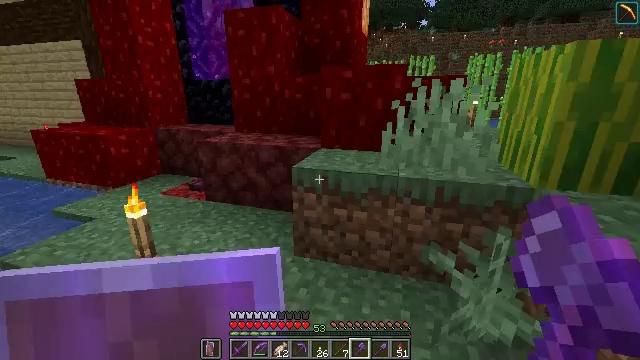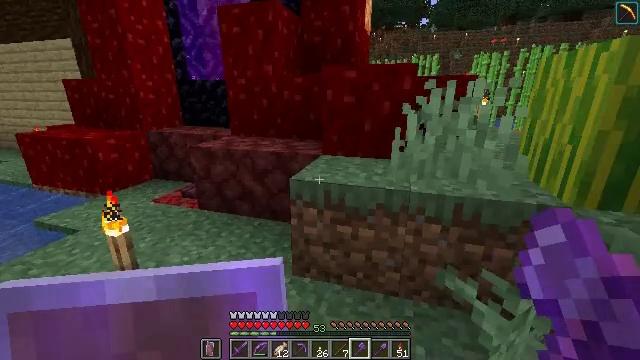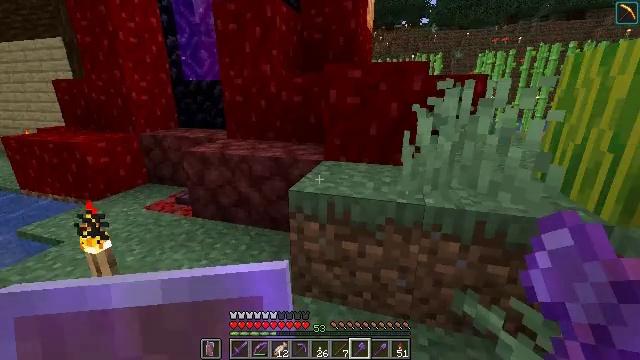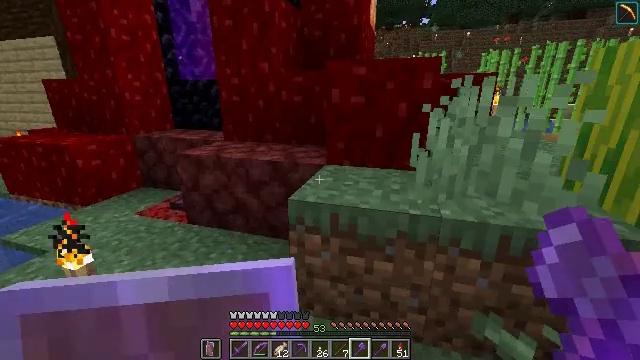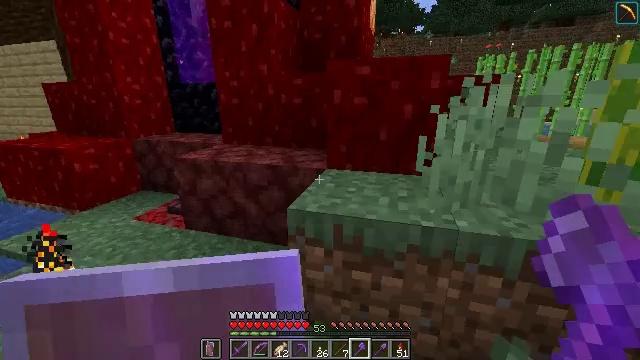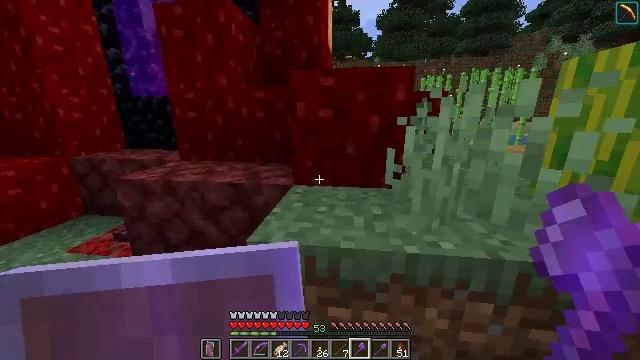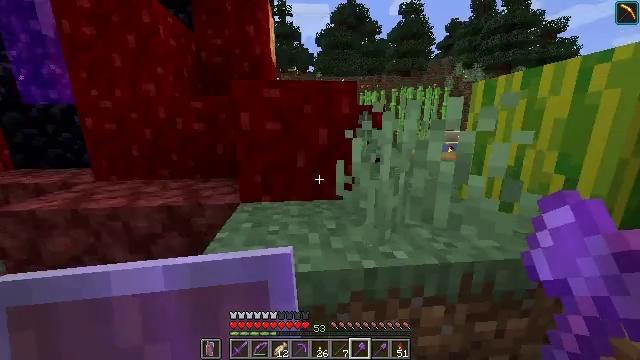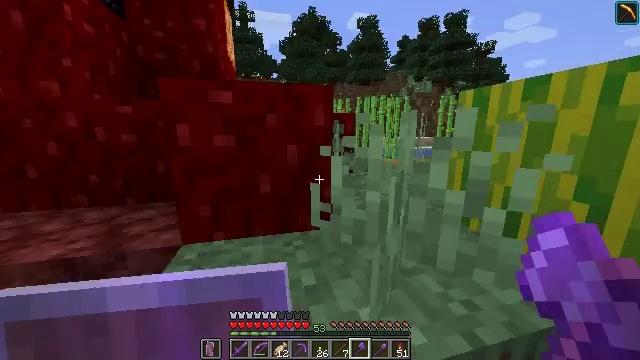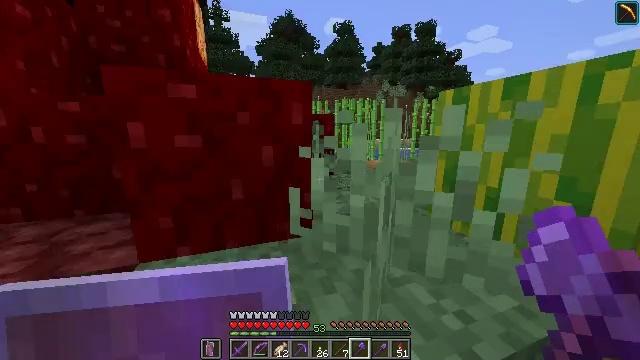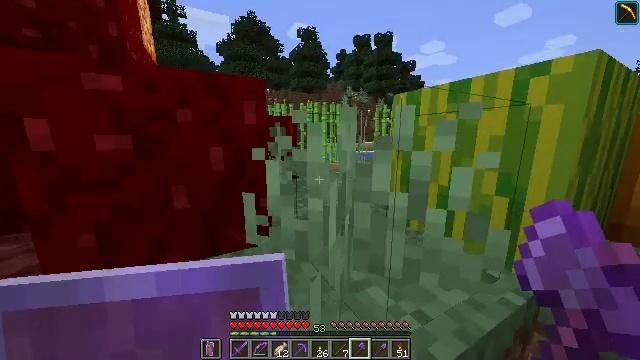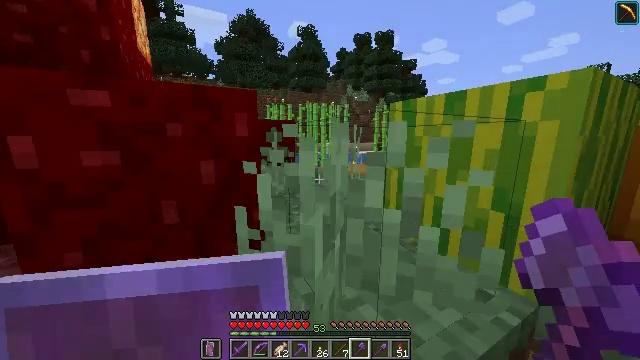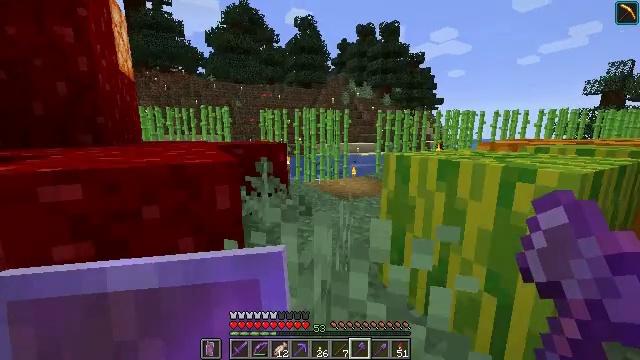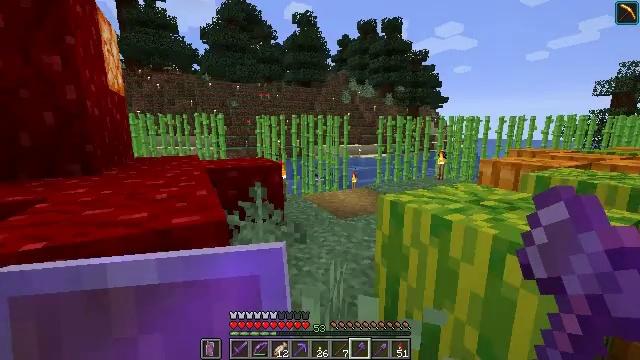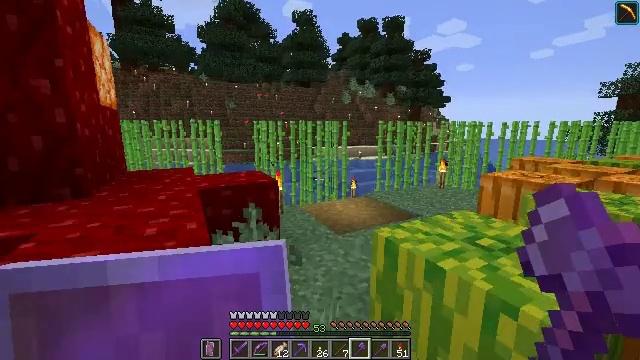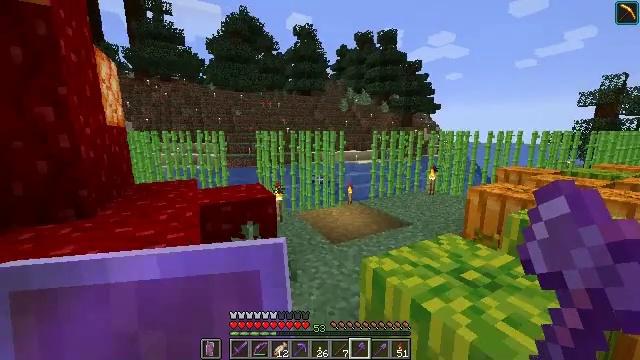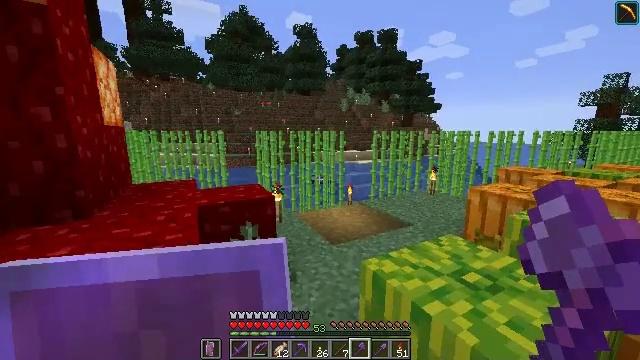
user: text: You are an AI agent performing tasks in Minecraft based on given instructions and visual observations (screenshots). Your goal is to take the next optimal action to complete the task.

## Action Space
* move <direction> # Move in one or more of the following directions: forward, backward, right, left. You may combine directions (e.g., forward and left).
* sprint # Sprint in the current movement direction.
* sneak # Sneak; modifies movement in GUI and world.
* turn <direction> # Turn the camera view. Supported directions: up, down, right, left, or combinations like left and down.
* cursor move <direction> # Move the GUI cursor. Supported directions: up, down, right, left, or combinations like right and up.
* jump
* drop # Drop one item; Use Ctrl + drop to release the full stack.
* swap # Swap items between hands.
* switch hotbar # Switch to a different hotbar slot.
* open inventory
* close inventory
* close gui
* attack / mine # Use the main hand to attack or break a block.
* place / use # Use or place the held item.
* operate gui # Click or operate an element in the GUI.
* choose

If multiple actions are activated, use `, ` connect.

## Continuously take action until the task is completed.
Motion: motion action
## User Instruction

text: Break the vines.
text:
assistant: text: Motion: move forward
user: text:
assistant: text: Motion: move forward
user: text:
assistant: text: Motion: move forward, sprint
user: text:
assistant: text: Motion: move forward, sprint
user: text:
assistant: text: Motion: move forward, sprint, turn right and up
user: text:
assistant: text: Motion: move forward, sprint, turn right and up
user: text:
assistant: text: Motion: move forward, sprint, turn right and up
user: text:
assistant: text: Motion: move forward, sprint, turn right
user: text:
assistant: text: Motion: move forward, sprint, turn right
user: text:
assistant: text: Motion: move forward, sprint, jump
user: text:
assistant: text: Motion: move forward, sprint, jump
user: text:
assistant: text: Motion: move forward, sprint, jump
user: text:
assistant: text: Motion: move forward, sprint
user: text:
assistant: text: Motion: move forward, sprint
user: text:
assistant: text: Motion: move forward
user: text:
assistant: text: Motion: move forward
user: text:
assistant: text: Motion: move forward
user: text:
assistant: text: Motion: move forward
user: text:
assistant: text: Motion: move forward
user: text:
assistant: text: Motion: move forward
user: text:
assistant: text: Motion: move forward
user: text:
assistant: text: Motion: move forward
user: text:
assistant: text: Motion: move forward
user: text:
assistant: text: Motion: move forward
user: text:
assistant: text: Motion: move forward
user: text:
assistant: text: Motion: move forward
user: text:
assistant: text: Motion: move forward
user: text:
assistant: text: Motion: move forward
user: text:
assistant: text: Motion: move forward
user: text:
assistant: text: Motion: move forward